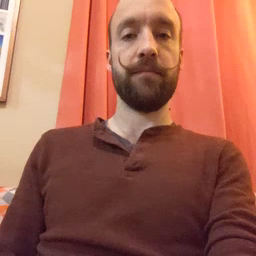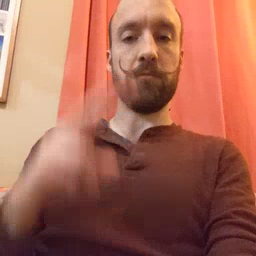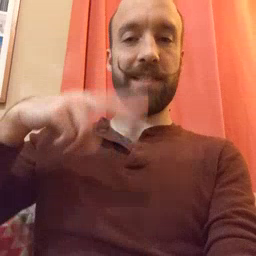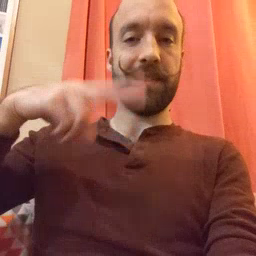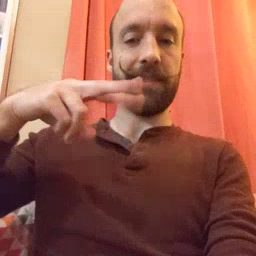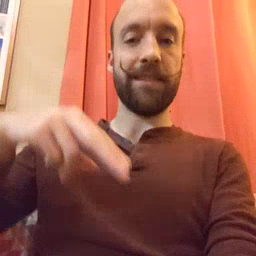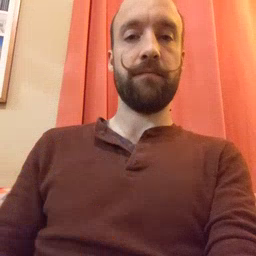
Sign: read